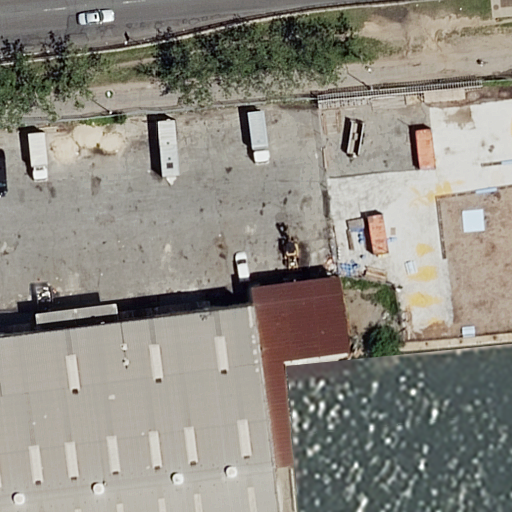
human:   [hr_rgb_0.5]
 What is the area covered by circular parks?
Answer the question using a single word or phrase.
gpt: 0m2

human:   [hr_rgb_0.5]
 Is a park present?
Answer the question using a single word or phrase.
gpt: yes

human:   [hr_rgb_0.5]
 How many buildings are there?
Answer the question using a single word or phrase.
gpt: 0

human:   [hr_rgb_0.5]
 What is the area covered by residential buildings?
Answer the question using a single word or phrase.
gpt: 0m2

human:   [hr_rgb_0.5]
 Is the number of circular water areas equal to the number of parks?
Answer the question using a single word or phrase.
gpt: no

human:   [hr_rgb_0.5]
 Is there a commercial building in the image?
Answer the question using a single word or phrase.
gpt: no

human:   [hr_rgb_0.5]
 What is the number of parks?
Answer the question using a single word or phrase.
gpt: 1

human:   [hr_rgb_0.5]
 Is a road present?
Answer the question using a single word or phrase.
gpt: yes

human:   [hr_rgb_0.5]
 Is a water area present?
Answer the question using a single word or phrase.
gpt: yes

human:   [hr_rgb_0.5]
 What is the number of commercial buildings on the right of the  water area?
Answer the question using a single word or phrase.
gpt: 0

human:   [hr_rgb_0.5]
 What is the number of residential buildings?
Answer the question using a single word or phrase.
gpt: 0

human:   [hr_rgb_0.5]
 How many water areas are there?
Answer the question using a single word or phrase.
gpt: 1

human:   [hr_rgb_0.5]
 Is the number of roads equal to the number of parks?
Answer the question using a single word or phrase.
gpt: no

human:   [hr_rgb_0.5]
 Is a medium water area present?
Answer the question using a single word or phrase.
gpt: no

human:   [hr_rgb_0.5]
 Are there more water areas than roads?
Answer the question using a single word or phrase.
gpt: no

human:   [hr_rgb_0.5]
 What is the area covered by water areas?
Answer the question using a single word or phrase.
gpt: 1433m2

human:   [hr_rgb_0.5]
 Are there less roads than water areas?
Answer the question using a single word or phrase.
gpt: no

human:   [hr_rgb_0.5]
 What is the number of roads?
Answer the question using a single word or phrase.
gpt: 2

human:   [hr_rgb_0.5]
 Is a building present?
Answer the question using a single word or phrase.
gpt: no

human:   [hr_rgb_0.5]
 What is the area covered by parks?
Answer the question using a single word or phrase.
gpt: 4313m2

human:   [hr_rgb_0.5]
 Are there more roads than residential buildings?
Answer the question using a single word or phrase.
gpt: yes

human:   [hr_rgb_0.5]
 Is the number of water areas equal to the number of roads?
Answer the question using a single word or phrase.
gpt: no

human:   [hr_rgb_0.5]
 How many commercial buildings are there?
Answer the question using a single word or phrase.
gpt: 0

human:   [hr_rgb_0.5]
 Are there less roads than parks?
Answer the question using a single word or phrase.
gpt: no

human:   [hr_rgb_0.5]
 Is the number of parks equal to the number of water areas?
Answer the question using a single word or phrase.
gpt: yes

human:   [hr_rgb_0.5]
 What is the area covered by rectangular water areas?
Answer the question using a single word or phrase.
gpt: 1433m2

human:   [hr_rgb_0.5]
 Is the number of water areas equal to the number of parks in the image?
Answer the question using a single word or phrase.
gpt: yes

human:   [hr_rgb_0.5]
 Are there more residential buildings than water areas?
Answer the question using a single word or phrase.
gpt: no

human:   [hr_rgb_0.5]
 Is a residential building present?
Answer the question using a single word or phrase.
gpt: no

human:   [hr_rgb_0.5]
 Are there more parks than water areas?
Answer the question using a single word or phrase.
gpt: no

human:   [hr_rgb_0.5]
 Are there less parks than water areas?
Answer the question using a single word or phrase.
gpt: no

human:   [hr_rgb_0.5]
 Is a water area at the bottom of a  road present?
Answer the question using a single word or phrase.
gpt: yes

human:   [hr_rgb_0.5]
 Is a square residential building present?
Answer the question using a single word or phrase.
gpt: no

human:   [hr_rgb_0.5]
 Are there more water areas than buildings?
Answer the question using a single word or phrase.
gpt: yes

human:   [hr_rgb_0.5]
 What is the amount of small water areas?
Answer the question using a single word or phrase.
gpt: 0

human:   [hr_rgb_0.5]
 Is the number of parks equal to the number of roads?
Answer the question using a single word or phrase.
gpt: no

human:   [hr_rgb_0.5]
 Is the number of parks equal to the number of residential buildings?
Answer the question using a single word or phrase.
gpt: no

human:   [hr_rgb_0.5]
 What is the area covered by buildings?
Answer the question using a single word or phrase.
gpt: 0m2

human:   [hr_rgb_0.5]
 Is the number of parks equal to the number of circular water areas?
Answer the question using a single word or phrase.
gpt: no

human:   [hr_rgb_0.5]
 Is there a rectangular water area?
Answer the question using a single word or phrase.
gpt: yes

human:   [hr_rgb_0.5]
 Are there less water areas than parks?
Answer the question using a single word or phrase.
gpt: no

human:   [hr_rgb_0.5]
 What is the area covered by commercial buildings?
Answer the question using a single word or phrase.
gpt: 0m2

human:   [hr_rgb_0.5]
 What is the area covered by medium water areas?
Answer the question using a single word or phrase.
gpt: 0m2

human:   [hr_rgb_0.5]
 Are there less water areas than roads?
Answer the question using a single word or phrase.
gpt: yes

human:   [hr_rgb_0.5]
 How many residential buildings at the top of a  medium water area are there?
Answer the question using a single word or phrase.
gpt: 0

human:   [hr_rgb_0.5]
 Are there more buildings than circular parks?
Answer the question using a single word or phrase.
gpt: no

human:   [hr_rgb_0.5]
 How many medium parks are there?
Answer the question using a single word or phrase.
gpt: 0

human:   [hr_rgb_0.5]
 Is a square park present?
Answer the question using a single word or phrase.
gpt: no

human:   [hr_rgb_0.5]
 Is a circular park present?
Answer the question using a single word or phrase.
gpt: no

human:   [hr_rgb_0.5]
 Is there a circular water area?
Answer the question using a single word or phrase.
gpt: no

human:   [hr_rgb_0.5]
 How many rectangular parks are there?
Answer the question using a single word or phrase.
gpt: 1

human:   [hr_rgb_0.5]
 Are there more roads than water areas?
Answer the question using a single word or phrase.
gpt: yes

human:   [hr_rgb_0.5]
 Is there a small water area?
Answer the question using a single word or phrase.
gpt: no

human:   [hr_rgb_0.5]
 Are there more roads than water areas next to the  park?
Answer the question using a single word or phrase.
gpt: yes

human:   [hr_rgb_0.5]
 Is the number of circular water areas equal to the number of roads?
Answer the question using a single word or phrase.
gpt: no

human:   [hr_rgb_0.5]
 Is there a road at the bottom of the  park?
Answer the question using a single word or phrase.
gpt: no

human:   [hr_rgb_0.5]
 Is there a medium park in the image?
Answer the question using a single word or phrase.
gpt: no

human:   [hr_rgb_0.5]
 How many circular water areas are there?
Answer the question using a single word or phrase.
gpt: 0

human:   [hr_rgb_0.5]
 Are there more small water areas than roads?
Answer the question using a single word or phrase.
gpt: no

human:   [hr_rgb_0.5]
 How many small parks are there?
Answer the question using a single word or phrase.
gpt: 0

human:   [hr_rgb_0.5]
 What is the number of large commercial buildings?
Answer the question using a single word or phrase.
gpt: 0

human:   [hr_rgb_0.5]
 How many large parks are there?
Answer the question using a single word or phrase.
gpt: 1

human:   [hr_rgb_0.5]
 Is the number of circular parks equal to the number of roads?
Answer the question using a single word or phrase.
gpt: no

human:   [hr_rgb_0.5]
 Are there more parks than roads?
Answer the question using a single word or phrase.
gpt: no